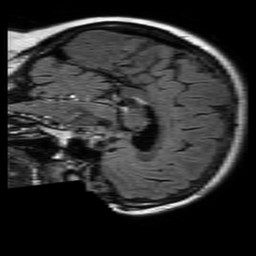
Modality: FLAIR
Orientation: sagittal
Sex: female
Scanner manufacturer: philips
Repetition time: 11 s
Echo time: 0.125 s